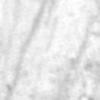
Label: change